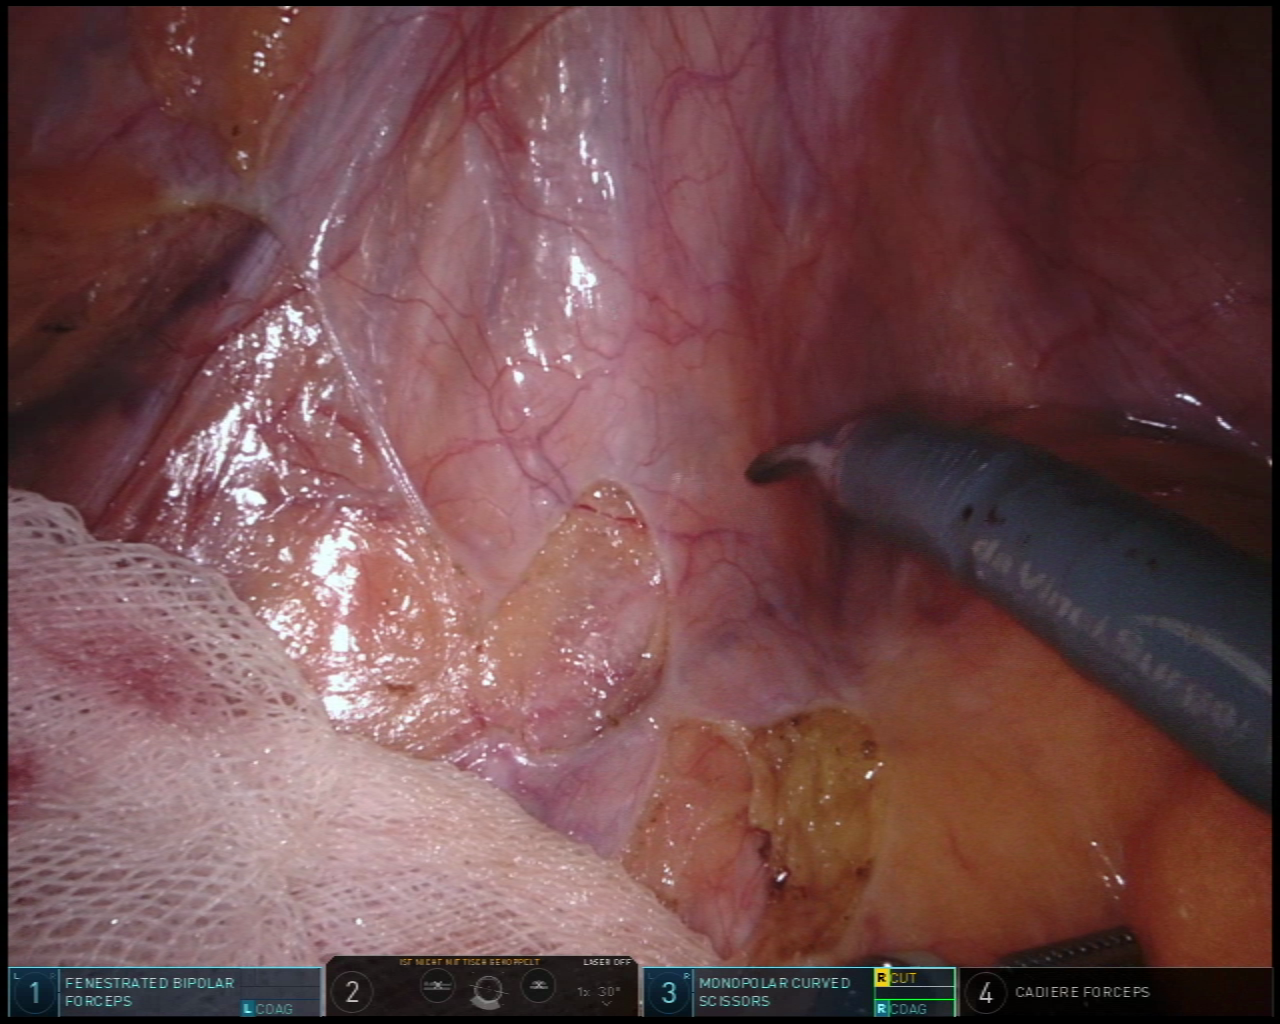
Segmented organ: ureter
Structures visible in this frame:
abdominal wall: yes
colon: no
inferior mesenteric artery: no
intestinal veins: no
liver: no
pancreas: no
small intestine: no
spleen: no
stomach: no
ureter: yes
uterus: no
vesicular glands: no